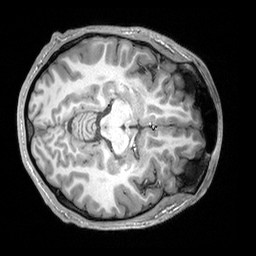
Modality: T1w
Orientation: axial
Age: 22
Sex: male
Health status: healthy
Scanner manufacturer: siemens
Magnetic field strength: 3 T
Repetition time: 2.3 s
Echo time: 0.00303 s